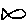
Label: fish